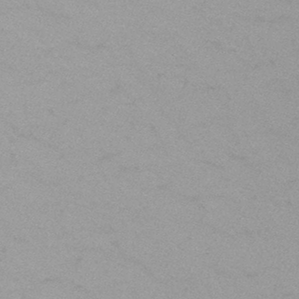
Label: frost